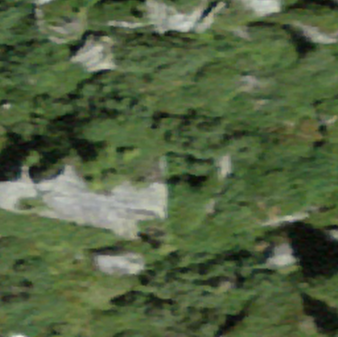
Label: bouldering_area